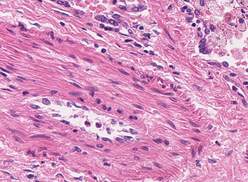
Tumor epithelial tissue: no
Tumor-associated stroma tissue: yes
Normal tissue: no